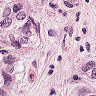
Metastatic tissue present: yes